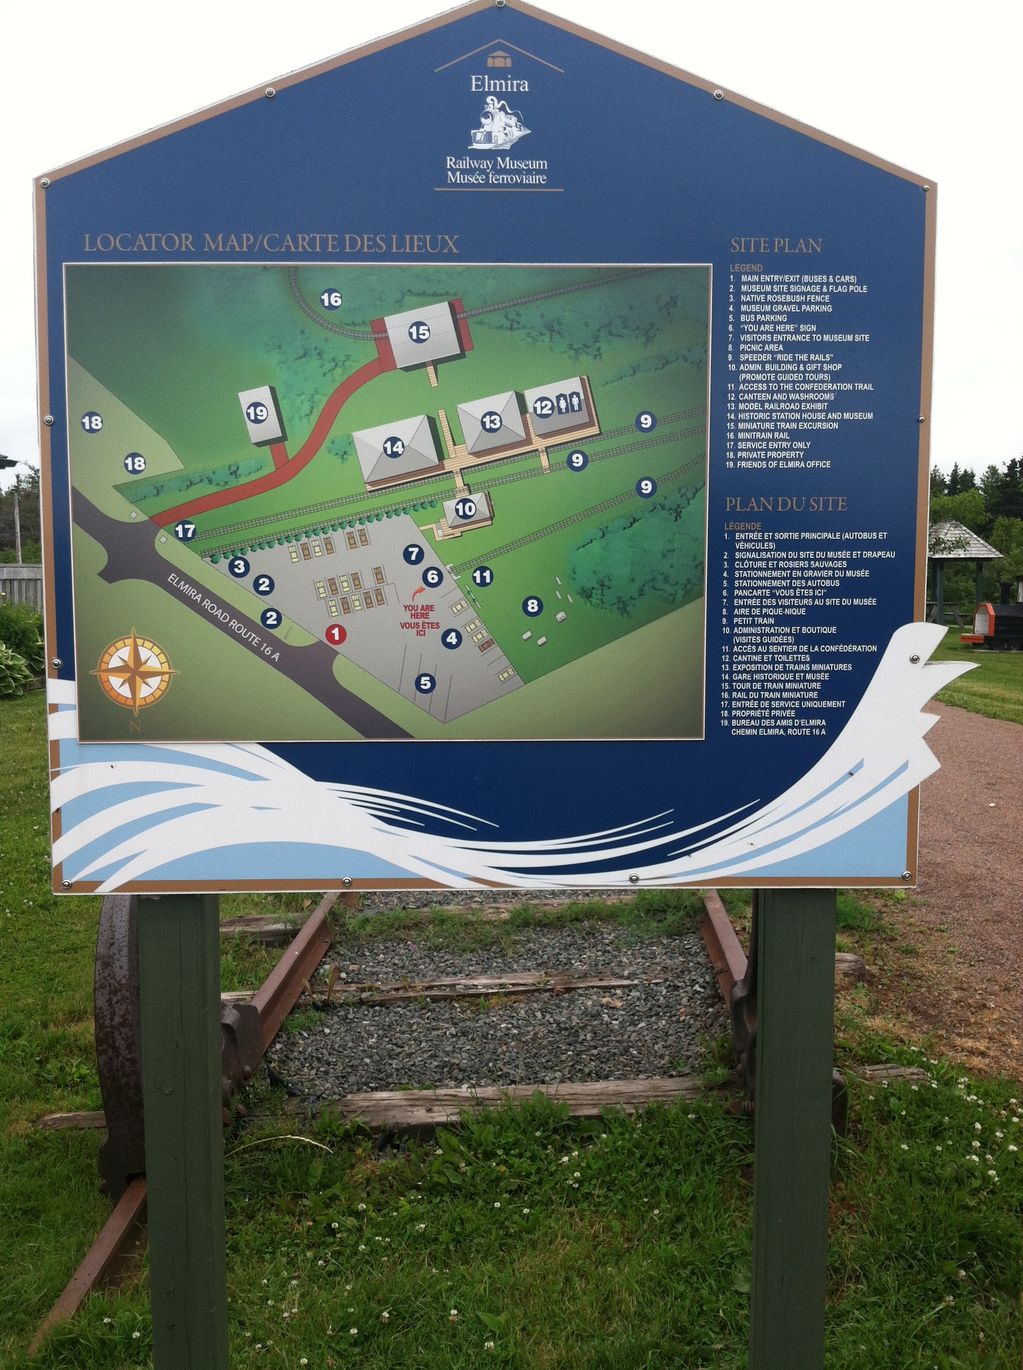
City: charlottetown